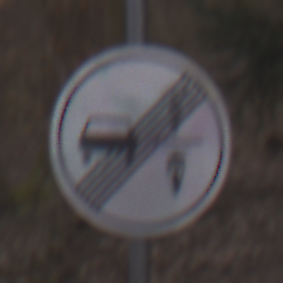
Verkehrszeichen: EndeVerbotUeberholenEinspurigeFahrzeuge
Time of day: MorningAfternoon
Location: Outdoor (Nature)
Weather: Overcast
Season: Autumn
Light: Natural